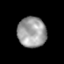
Tissue: prostate
Cell type: T cells
Senescence score: 0.3343
Nuclear area (px): 856
Mean DAPI intensity: 157.074